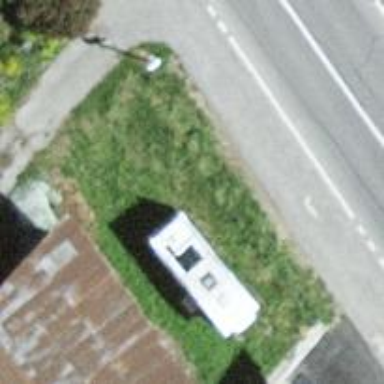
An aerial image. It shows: Bus stop with platform for public transport.